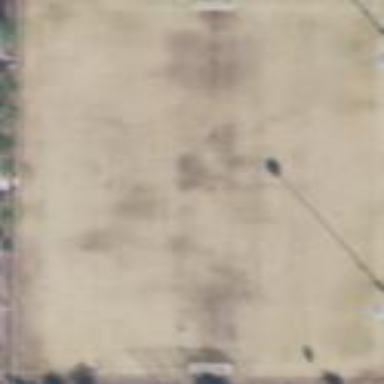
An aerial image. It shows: Soccer pitch for leisureland activities.